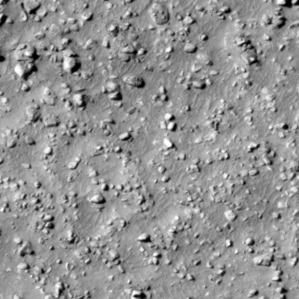
Label: non_frost